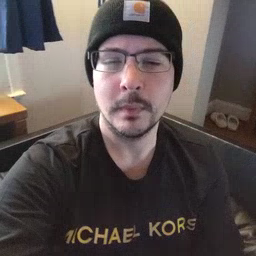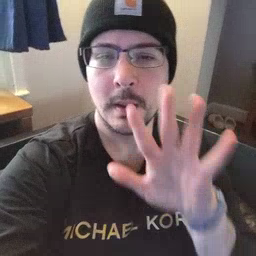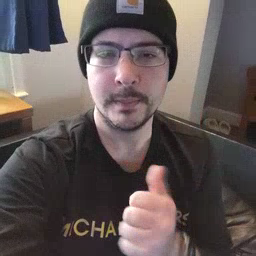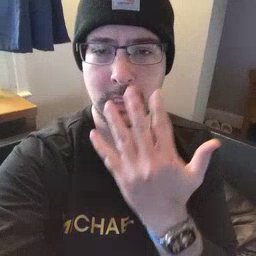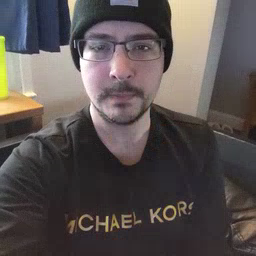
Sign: mitten